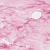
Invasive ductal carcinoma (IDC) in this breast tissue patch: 0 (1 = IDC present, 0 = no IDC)